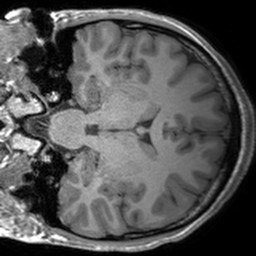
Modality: T1w
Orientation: coronal
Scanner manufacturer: siemens
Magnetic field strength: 3 T
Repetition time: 1.54 s
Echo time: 0.00234 s